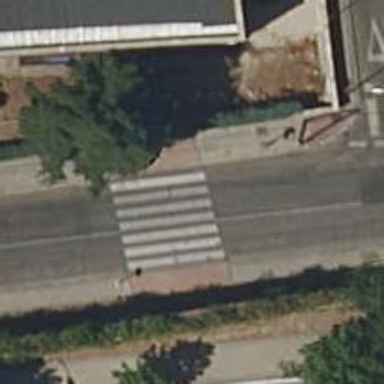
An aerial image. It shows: Uncontrolled zebra crossing on the road.